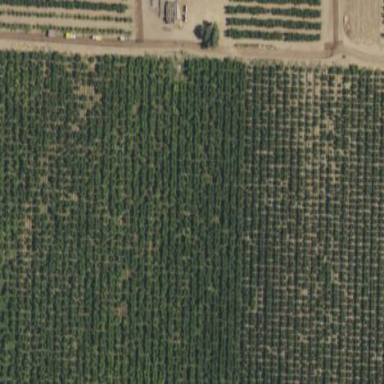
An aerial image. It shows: Orchard filled with peach trees.